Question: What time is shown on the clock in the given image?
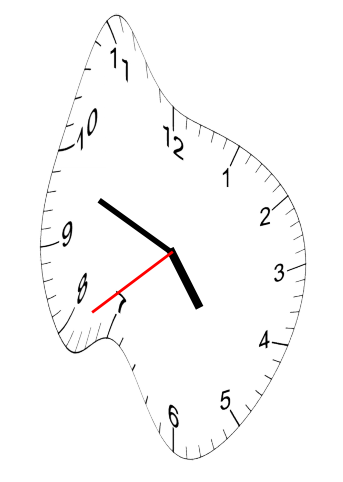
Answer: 04:48:39